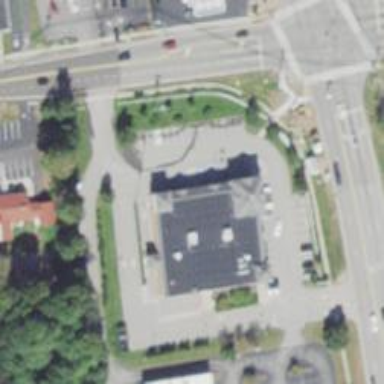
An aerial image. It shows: Pharmacy providing healthcare services.